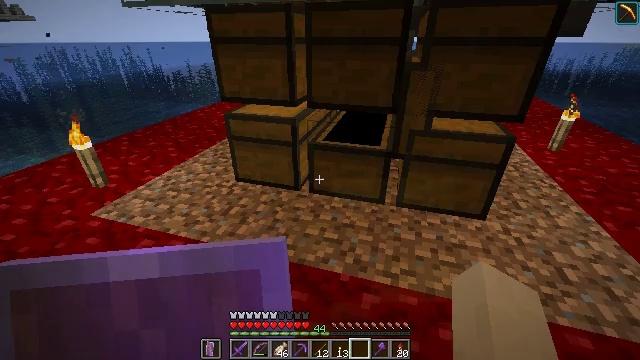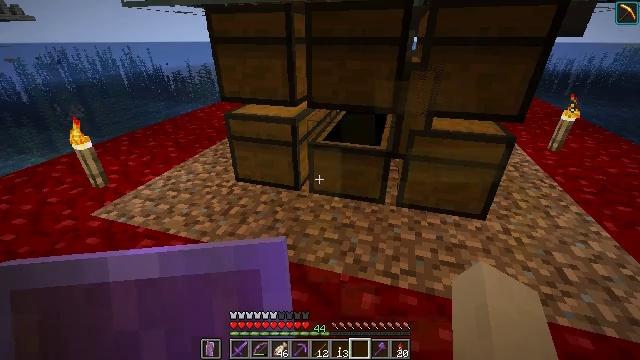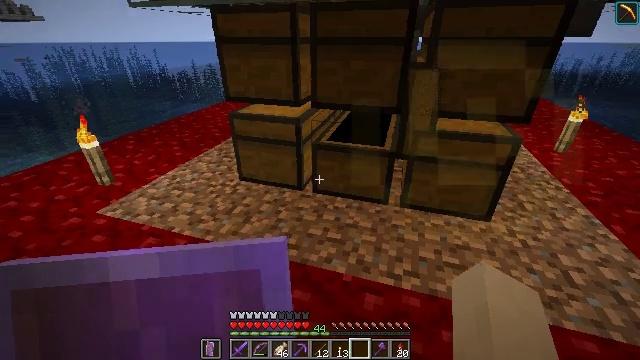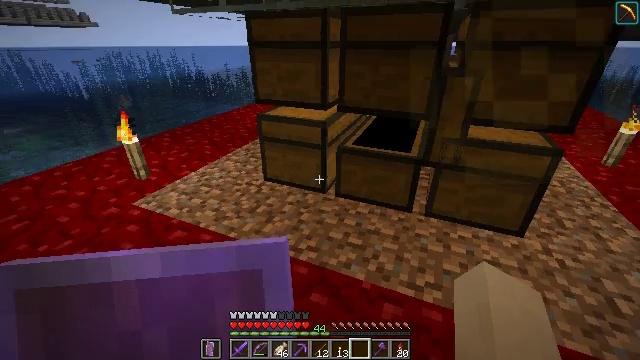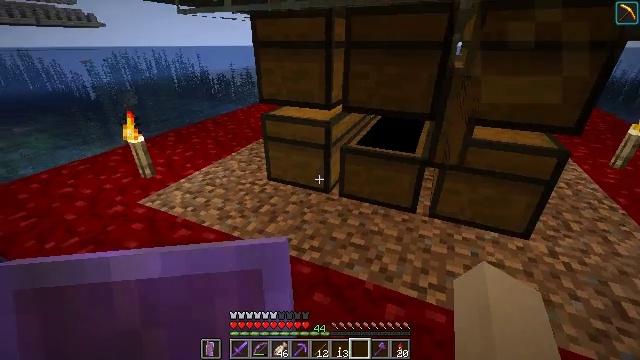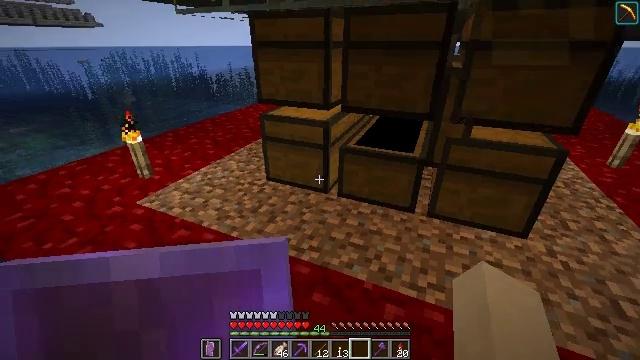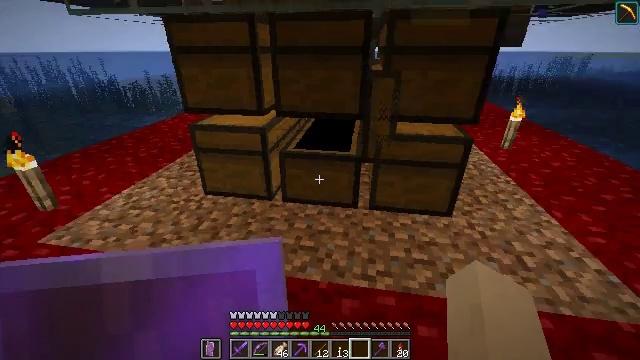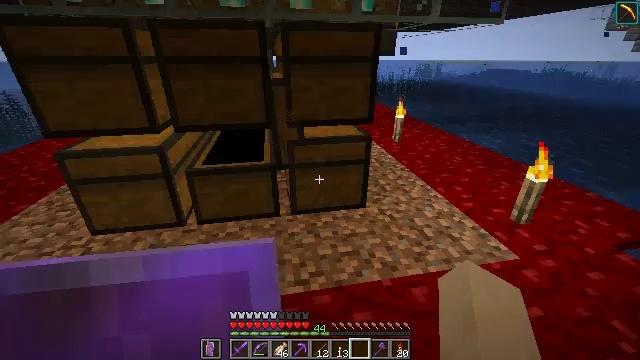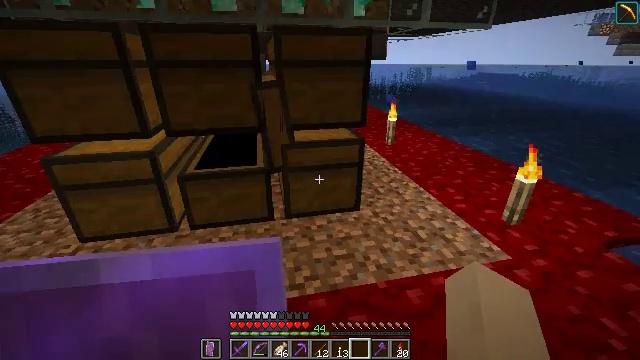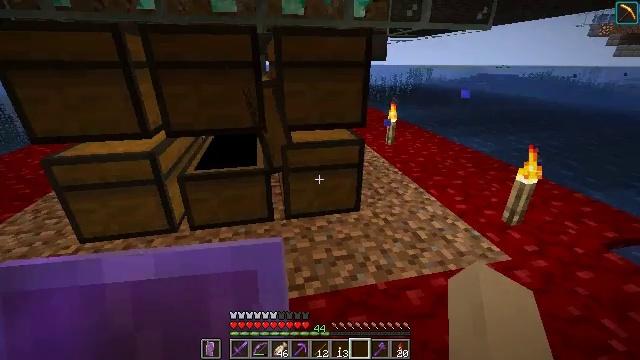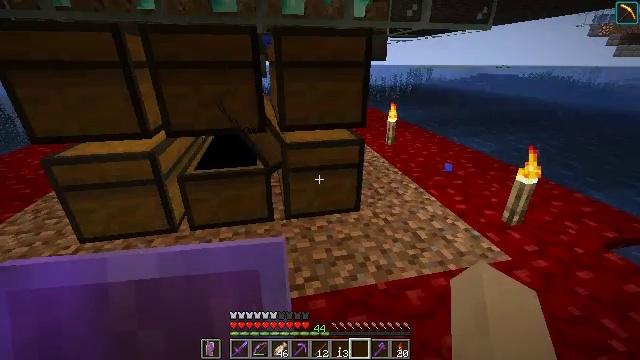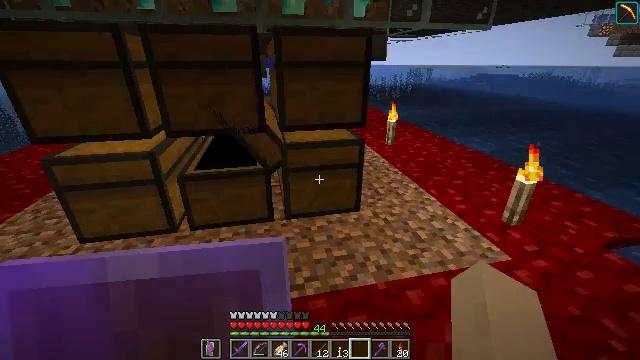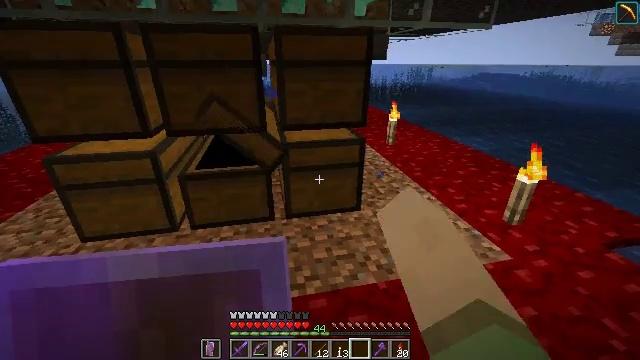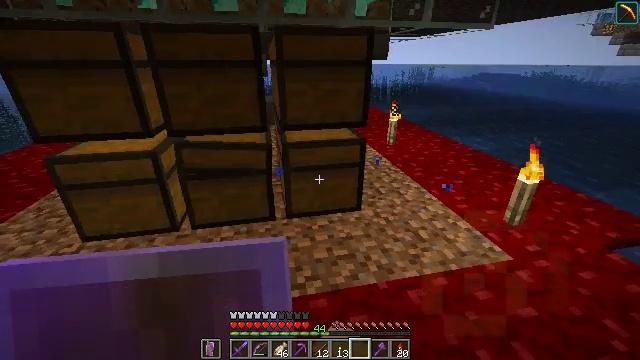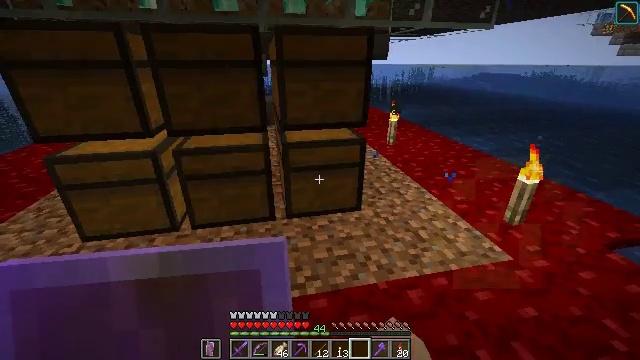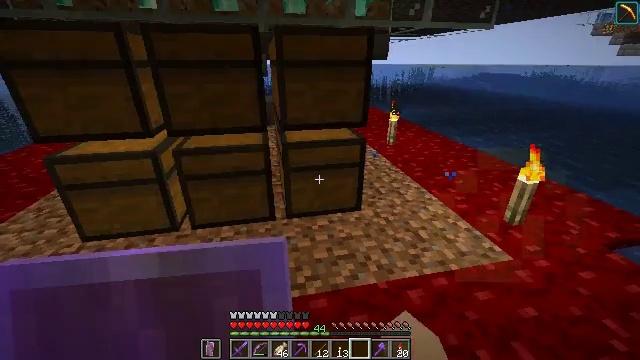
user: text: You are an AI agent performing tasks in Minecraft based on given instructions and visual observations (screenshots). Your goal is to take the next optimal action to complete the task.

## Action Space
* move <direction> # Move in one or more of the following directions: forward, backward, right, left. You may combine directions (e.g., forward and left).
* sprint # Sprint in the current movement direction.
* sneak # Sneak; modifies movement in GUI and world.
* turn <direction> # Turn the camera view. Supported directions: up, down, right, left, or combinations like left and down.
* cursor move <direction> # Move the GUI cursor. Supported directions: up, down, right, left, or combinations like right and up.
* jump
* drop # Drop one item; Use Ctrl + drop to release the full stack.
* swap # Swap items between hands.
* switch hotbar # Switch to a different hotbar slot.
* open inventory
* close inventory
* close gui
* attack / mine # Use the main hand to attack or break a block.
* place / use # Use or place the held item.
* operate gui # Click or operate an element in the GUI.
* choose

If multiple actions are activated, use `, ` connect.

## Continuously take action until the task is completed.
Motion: motion action
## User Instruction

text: Form white wool by combining string in the crafting interface.
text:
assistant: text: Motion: no_op
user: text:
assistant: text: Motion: no_op
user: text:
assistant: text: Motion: turn left
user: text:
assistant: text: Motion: no_op
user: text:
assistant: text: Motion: no_op
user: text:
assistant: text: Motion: turn right
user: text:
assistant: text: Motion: turn right and up
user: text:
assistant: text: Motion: turn right
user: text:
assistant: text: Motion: no_op
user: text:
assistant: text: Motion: no_op
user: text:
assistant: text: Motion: use / place
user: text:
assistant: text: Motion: use / place
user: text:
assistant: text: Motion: use / place
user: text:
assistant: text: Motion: no_op
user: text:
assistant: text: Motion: no_op
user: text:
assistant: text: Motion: no_op
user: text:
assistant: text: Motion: no_op
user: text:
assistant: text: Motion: no_op
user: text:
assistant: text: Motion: no_op
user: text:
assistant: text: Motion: no_op
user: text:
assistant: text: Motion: no_op
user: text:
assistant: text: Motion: no_op
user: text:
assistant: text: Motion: no_op
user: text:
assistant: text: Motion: no_op
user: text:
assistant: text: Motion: no_op
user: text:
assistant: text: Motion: turn right and up
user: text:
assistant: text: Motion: turn right and up
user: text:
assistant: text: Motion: turn up
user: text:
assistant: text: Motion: no_op
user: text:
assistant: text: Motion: no_op